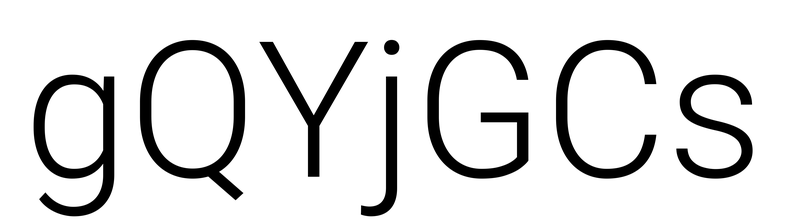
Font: Roboto_Light